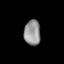
Tissue: skin
Cell type: Epithelial cells
Senescence score: 0.2634
Nuclear area (px): 406
Mean DAPI intensity: 148.367